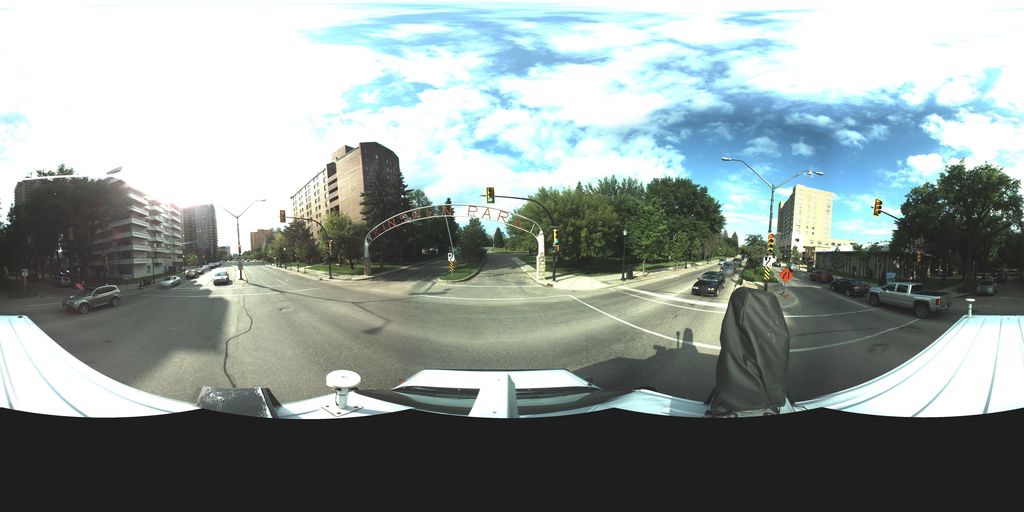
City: saskatoon